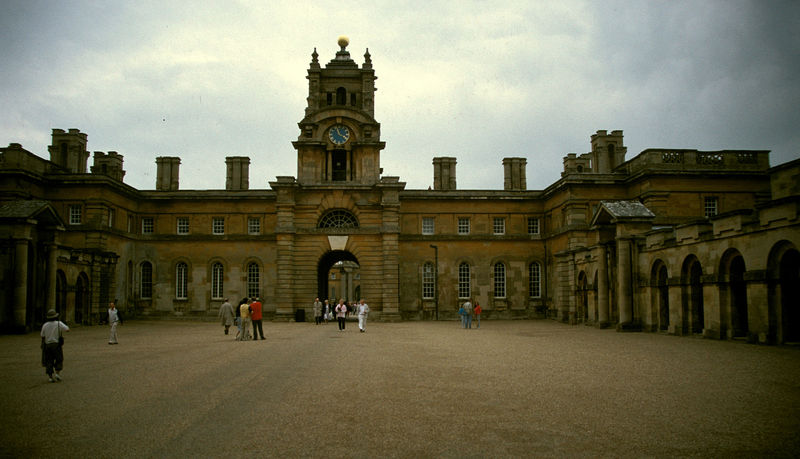
Titel: östlicher Wirtschaftshof, Gesamtansicht
Künstler: John Vanbrugh
Standort: Woodstock, Oxfordshire
Institution: Blenheim Palace
Schlagwörter: blau, flügel, himmel, weiß, wolken, gelb, menschen, ocker, sand, braun, fenster, hut, paris, pfeiler, säule, säulen, anlage, dach, gebäude, haus, rot, schloss, wolke, leute, alt, architektur, mensch, stein, boden, gold, england, renaissance, kamin, kamine, turm, terrasse, farbig, bogen, fassade, pflaster, mauer, schornsteine, ziegel, backstein, hof, platz, besucher, kies, rundbogen, querformat, langeweile, uhr, tor, foto, fotografie, bögen, eingang, eingänge, innenhof, burg, vergoldet, türme, palast, torbogen, balustrade, mauerwerk, militär, kugel, arkaden, sonntag, photo, portal, rustika, glocke, sandstein, residenz, mittelalter, dresden, globus, tourist, louvre, zeiger, zifferblatt, uhrzeiger, turmuhr, durchfahrt, arkatur, touristen, uhrenturm, menschne, toreinfahrt, uhrturm, ehrenhof, sehenswürdigkeit, zwinger, hur, tuilerien, dreikant, plaza, fotoaparat, besucher:innen, wetterfühligkeit